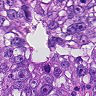
Metastatic tissue present: yes